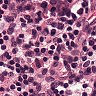
Metastatic tissue present: no